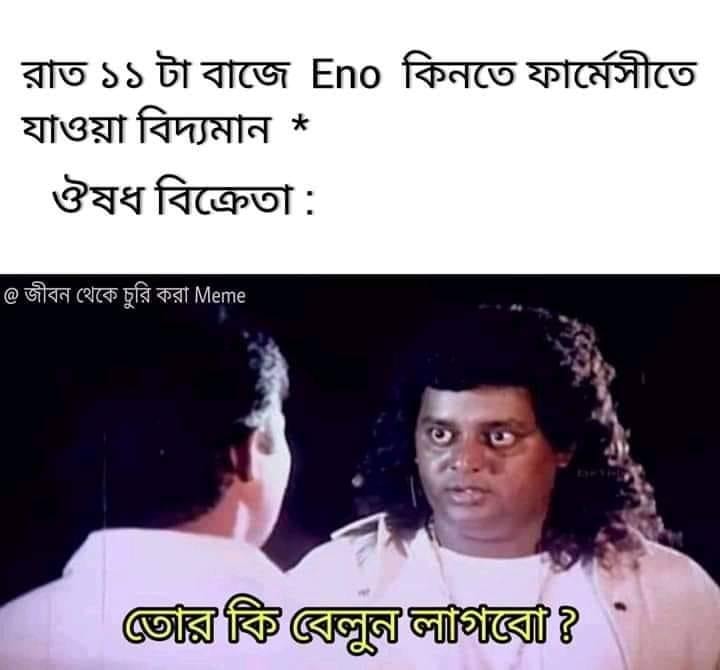
Caption: রাত ১১ টা বাজে Eno কিনতে ফার্মেসীতে যাওয়া বিদ্যমান *    ঔষধ বিক্রেতাঃ    তোর কি বেলুন লাগবো ?
Label: non-hate